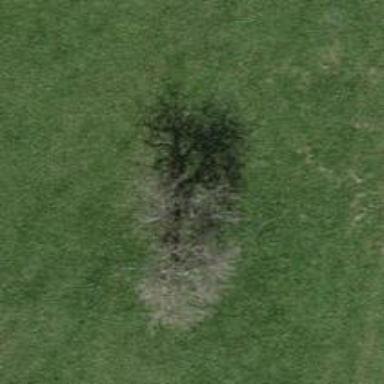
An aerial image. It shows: Beautiful tree in nature.